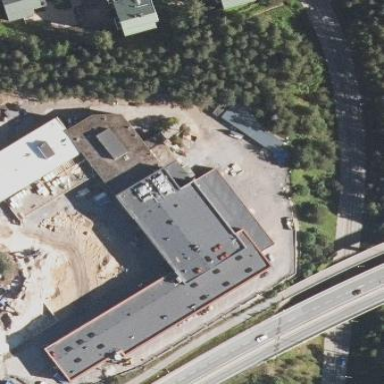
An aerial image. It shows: School building.